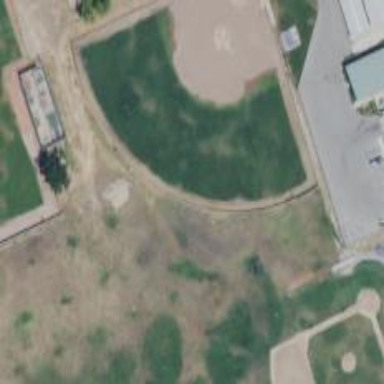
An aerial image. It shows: Stadium dedicated to softball games.